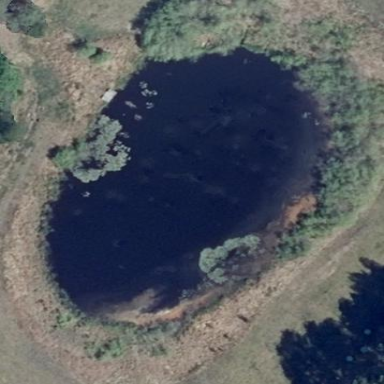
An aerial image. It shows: Pond with natural water.